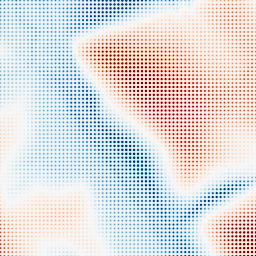
Category: multiscale
Decomposition family: dog
Decomposition parameters: sigma_low: 2
sigma_high: 50
Upsampling method: sinc_hamming
Upsampling parameters: scale: 8
kernel_size: 4
Upsampling scale: 8